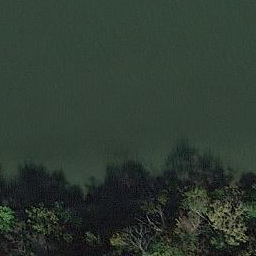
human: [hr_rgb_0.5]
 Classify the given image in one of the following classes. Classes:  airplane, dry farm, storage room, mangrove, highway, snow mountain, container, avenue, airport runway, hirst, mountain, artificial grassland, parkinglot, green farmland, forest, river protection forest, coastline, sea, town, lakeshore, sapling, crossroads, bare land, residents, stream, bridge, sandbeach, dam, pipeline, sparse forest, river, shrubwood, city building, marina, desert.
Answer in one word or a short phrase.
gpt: river protection forest